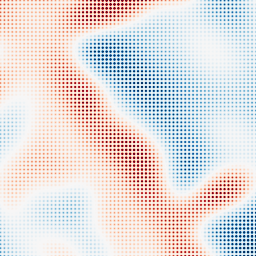
Category: multiscale
Decomposition family: log
Decomposition parameters: sigma: 20
Upsampling method: sinc_hamming
Upsampling parameters: scale: 8
kernel_size: 4
Upsampling scale: 8